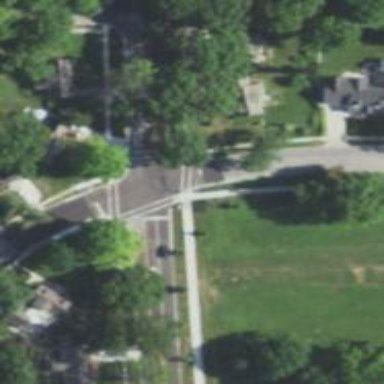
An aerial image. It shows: Solid crossing edge road marking.